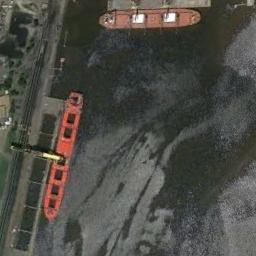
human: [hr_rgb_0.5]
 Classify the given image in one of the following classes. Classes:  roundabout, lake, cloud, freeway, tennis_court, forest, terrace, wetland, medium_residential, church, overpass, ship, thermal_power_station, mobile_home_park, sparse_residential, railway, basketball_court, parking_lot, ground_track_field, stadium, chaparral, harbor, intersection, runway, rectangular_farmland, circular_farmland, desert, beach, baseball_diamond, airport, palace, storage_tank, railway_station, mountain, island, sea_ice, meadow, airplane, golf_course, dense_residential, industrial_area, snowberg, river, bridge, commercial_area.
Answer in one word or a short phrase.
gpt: ship